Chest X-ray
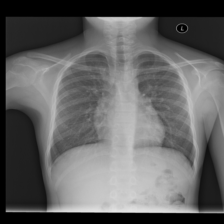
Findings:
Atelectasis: negative
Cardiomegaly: negative
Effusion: negative
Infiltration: negative
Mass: negative
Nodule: negative
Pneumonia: negative
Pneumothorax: negative
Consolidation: negative
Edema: negative
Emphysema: negative
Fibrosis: negative
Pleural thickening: negative
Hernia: negative